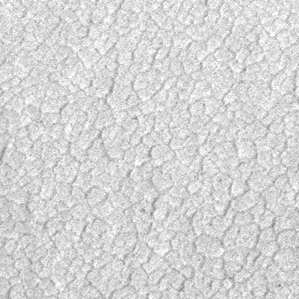
Label: frost